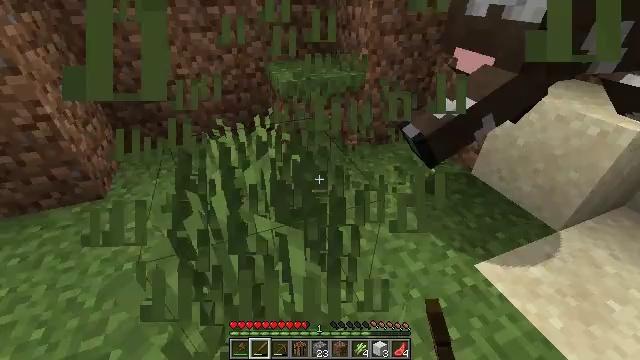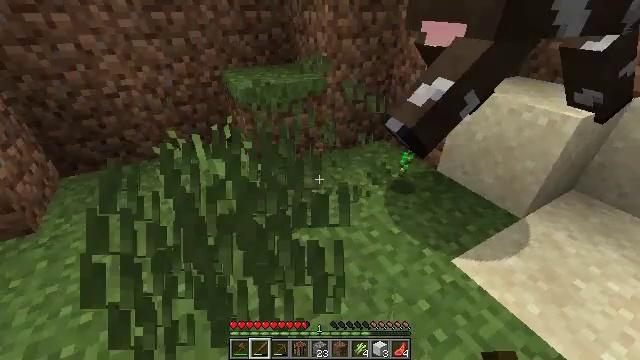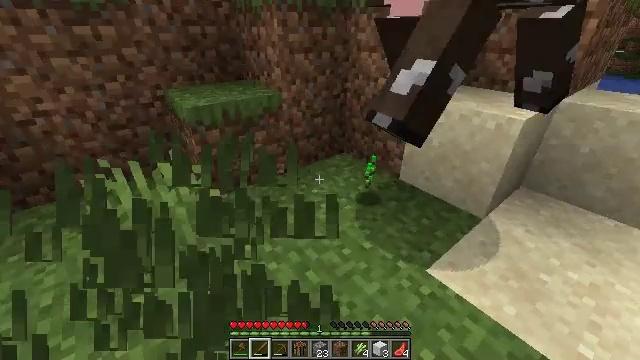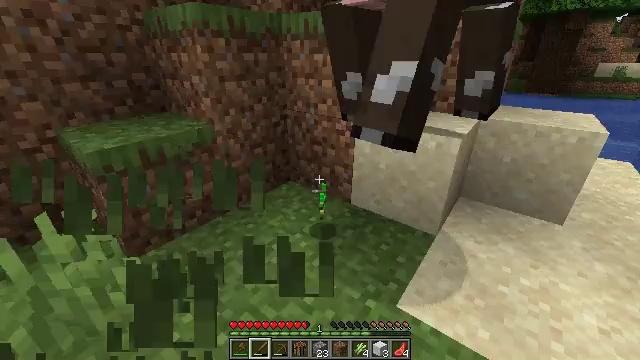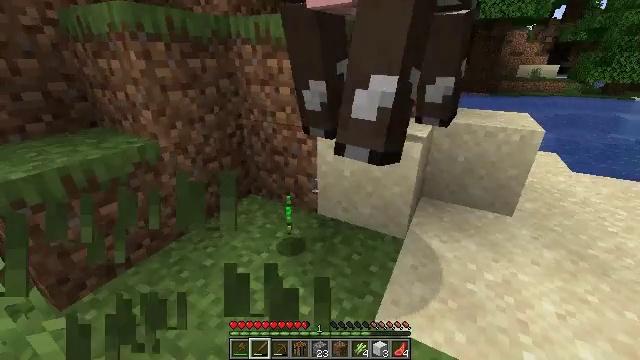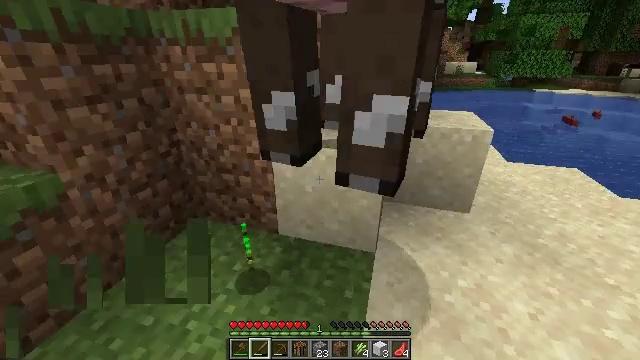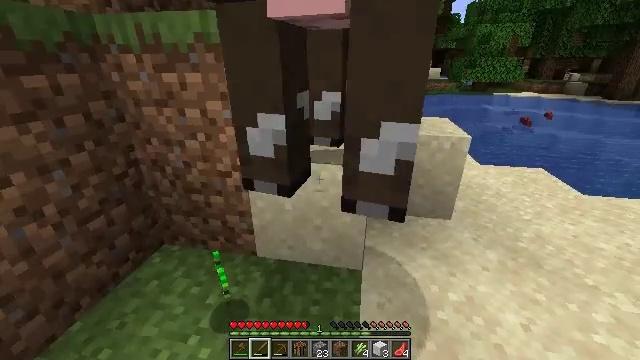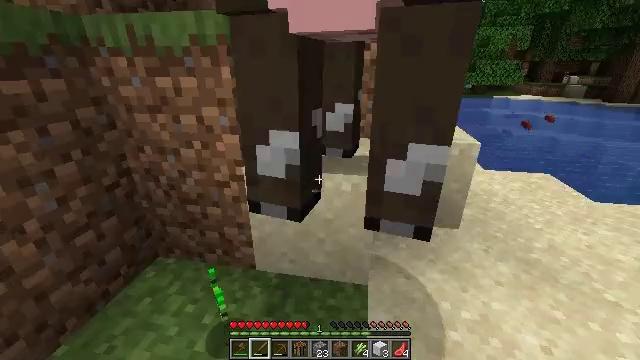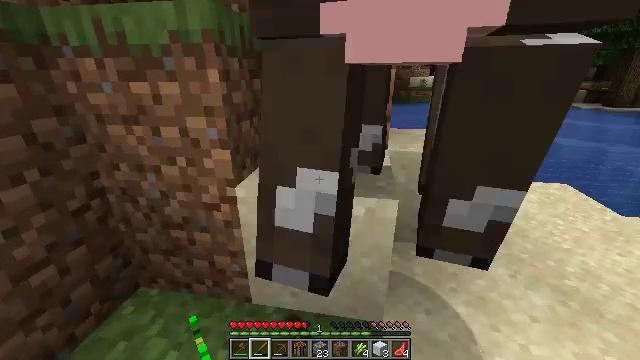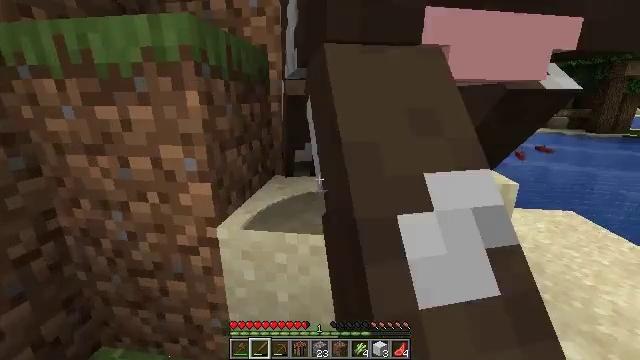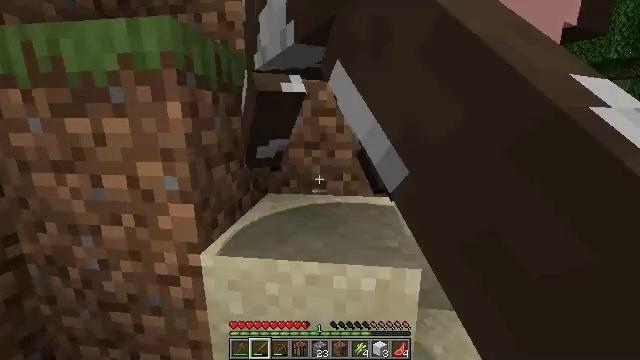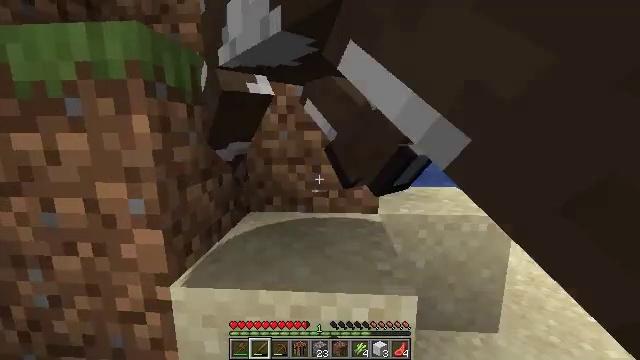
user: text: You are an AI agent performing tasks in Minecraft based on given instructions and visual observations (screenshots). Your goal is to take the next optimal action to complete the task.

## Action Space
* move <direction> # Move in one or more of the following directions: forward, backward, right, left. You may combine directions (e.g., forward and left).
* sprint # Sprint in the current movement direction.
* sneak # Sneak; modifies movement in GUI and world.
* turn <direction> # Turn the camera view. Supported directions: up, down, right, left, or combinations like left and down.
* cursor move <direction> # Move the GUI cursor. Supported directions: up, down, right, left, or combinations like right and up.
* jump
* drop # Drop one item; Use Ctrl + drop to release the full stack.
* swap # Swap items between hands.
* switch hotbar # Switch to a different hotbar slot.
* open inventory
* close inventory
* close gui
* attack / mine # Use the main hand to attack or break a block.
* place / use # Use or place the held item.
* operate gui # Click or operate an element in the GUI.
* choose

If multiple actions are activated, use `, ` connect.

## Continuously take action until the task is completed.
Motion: motion action
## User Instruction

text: Hunt animals.
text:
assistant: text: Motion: move forward, turn right and up
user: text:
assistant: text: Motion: move forward, turn right and up
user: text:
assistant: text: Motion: move forward, turn right and up
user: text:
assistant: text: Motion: move forward, turn right
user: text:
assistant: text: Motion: move forward, turn right
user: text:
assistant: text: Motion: move forward, turn right and up
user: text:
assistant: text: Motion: move forward, attack / mine
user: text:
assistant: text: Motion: move forward, attack / mine
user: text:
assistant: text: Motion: move forward, turn right and up, attack / mine
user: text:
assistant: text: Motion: move forward, turn right and up
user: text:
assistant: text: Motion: move forward, turn right and up
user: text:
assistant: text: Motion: attack / mine